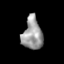
Tissue: skin
Cell type: Epithelial cells
Senescence score: 0.2757
Nuclear area (px): 618
Mean DAPI intensity: 157.262